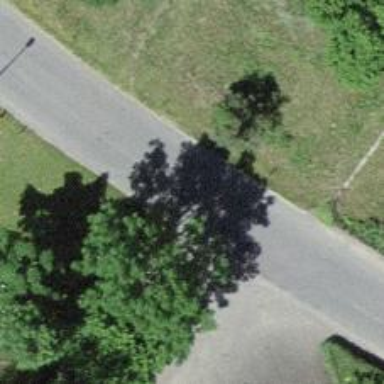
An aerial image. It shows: Unclassified road.